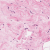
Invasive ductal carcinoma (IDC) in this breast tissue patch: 0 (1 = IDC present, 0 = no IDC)